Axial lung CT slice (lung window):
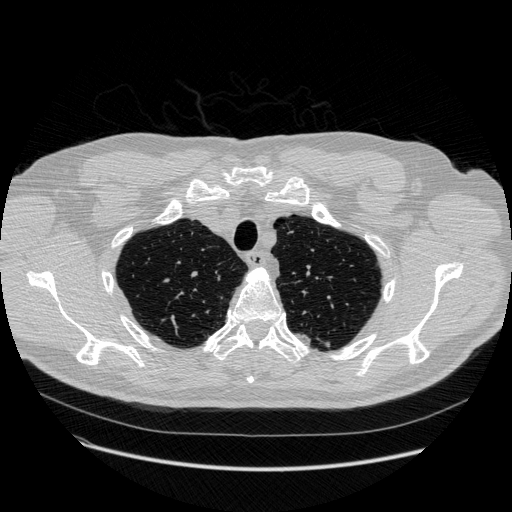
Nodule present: no